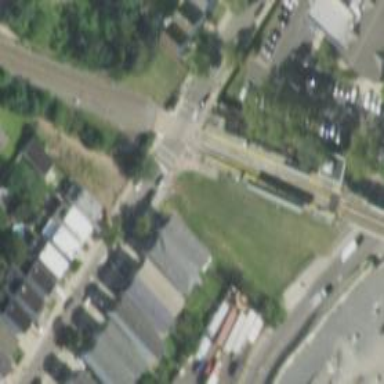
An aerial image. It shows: Crossing for the railway.